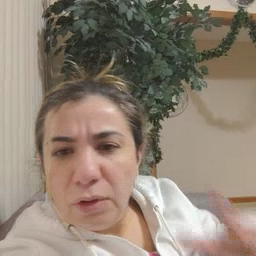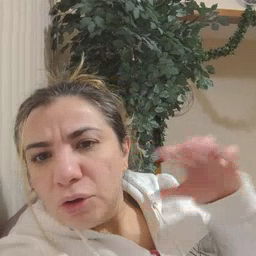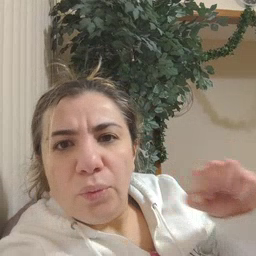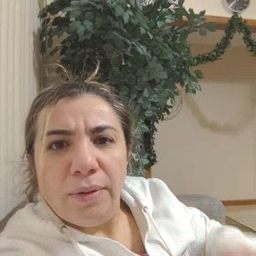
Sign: loud